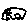
Label: car